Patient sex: M
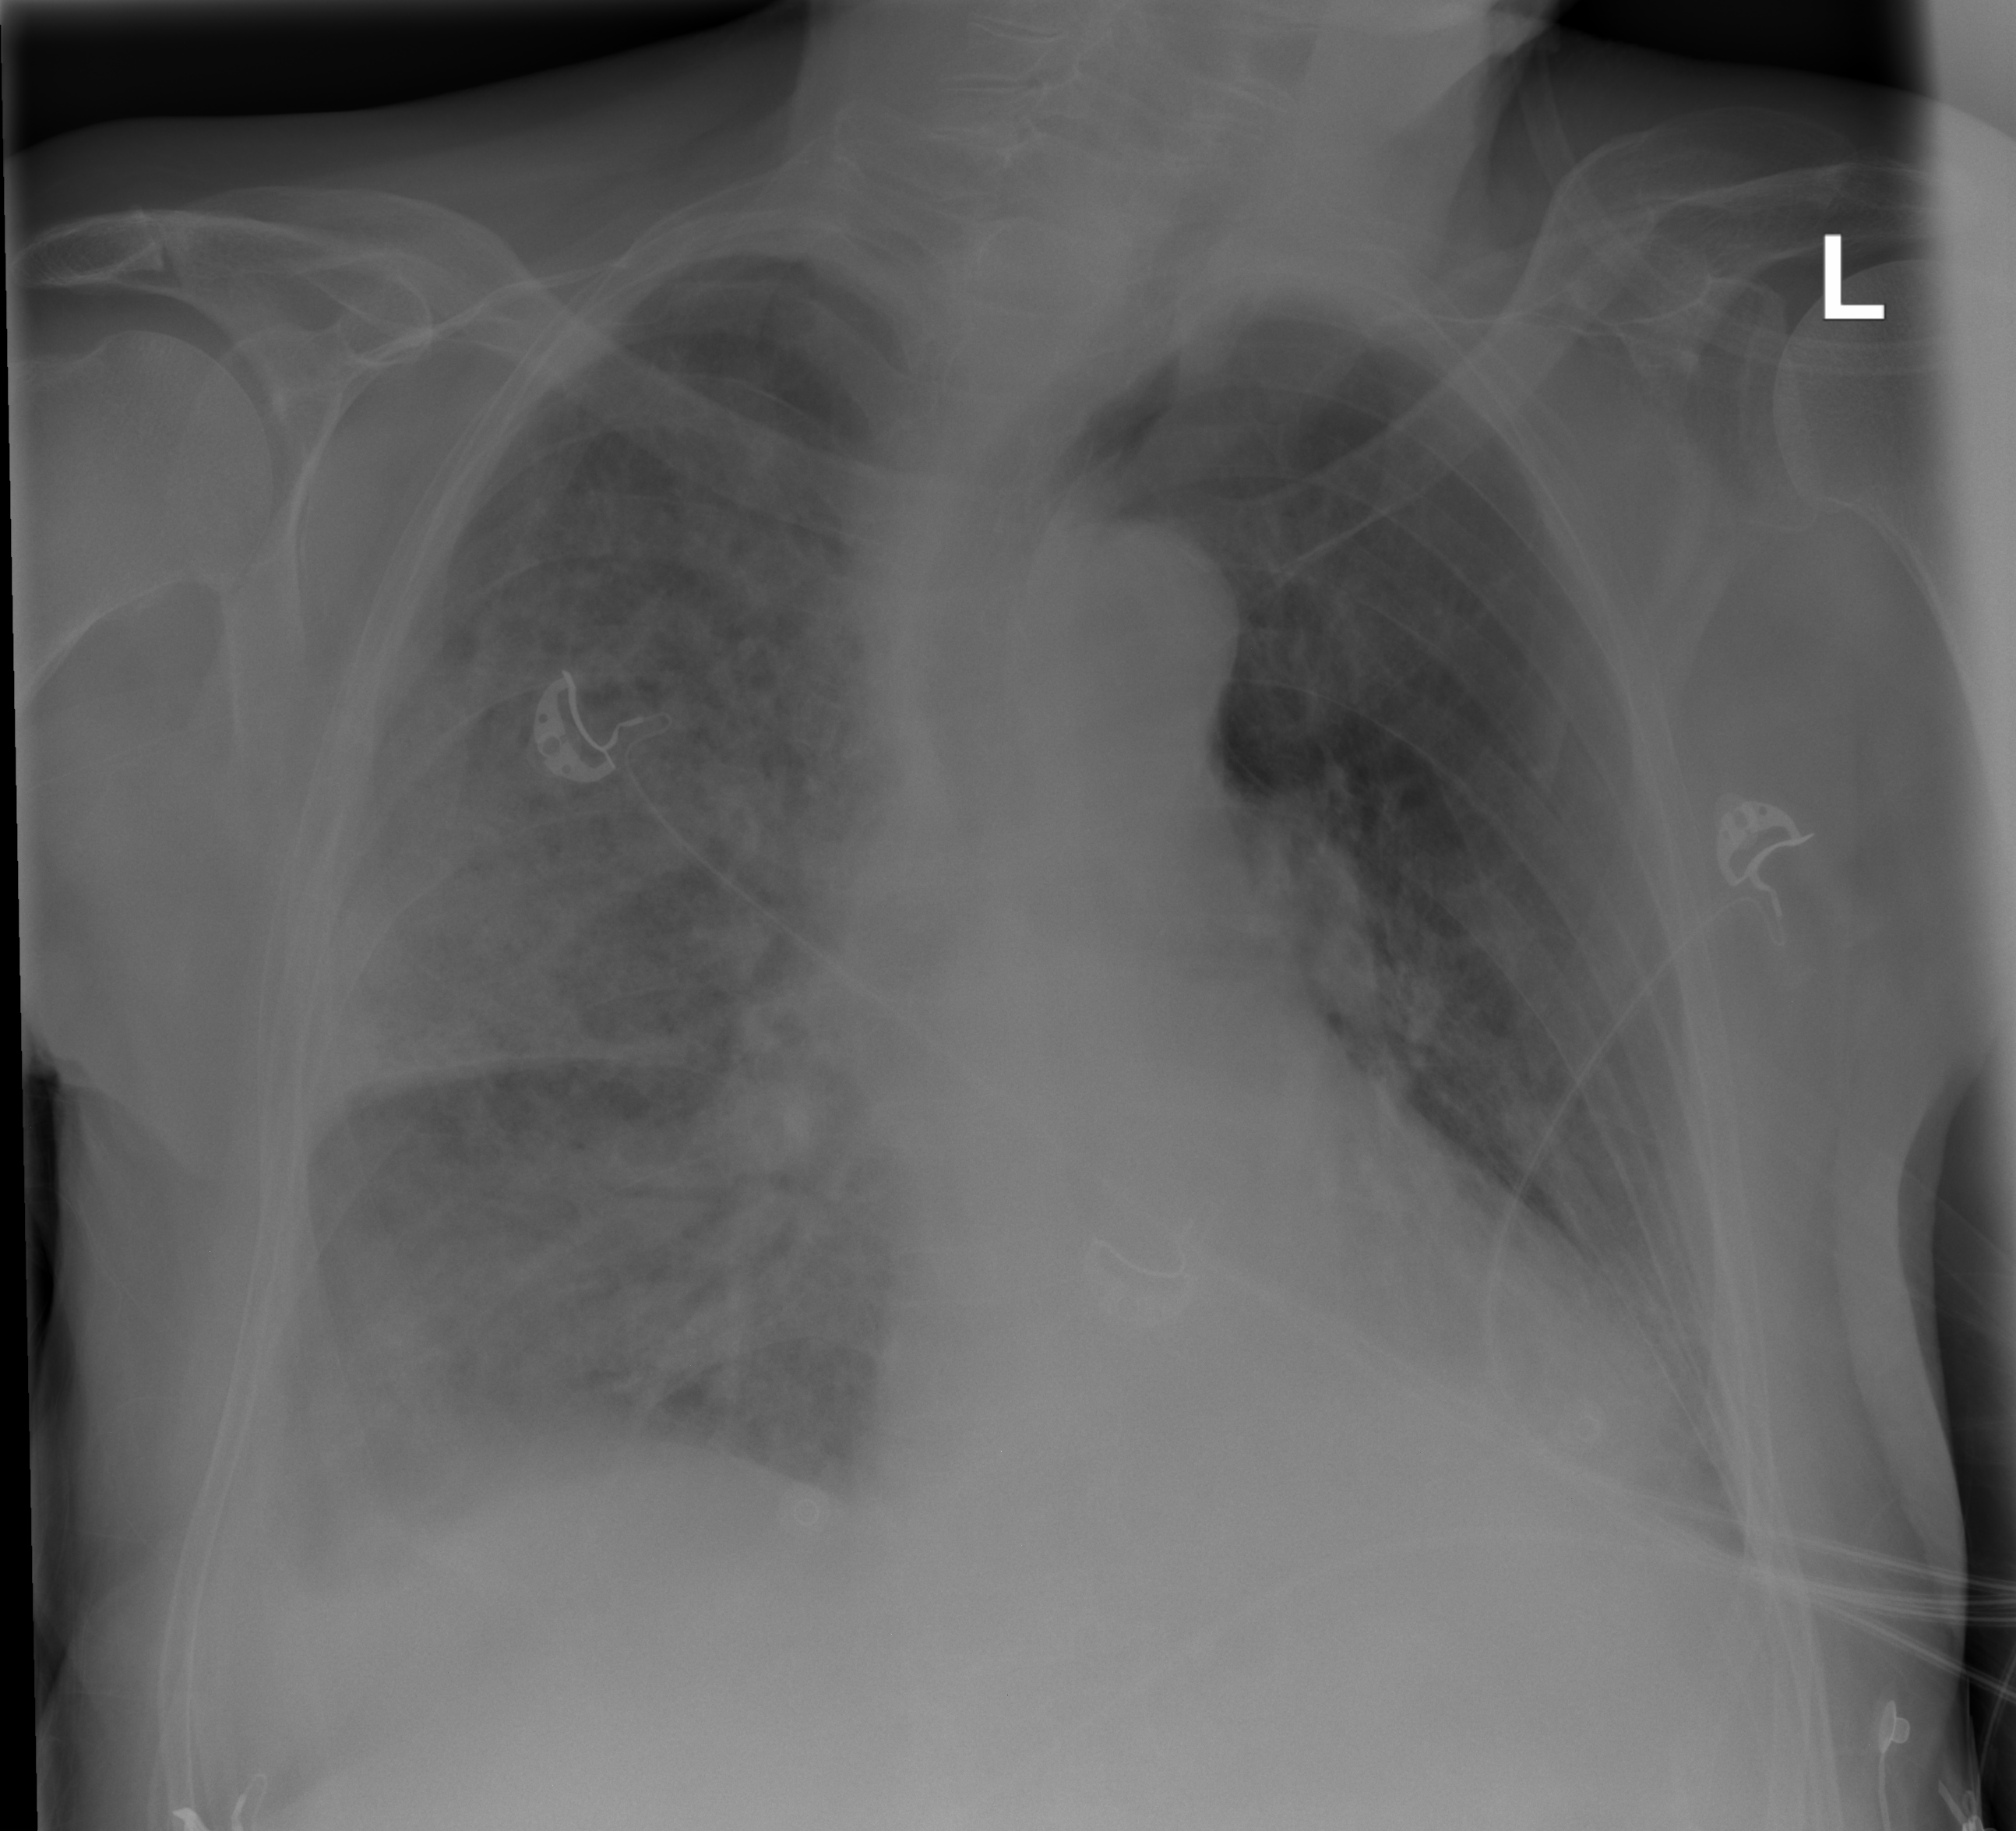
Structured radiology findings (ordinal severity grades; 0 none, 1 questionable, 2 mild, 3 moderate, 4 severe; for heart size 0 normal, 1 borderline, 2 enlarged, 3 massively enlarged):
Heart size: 0
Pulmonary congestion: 0
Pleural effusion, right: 1
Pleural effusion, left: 0
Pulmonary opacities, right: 3
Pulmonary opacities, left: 2
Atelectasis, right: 2
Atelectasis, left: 0